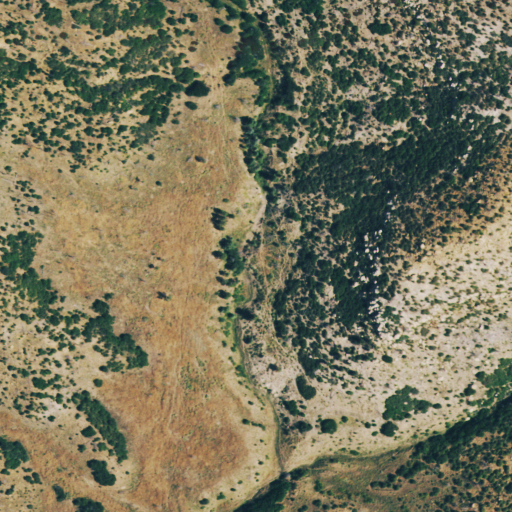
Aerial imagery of valley in Colorado named Little Soda Canyon containing shrub and grassland